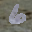
Label: 6